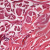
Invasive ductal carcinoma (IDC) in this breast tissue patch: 0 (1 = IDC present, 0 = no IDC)